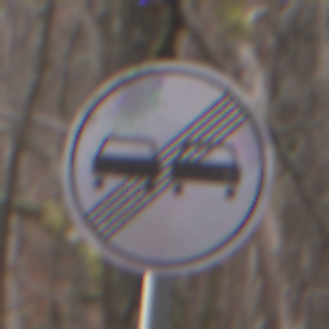
Verkehrszeichen: EndeUeberholverbot
Umgebung: Outdoor, Nature
Tageszeit: Midday
Wetter: Overcast
Licht: Natural
Jahreszeit: Autumn
Kontrast: LowContrast